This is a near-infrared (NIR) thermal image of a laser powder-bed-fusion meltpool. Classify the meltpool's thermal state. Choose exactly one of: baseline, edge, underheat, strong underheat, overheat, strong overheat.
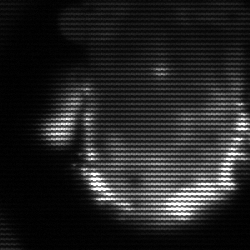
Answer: baseline